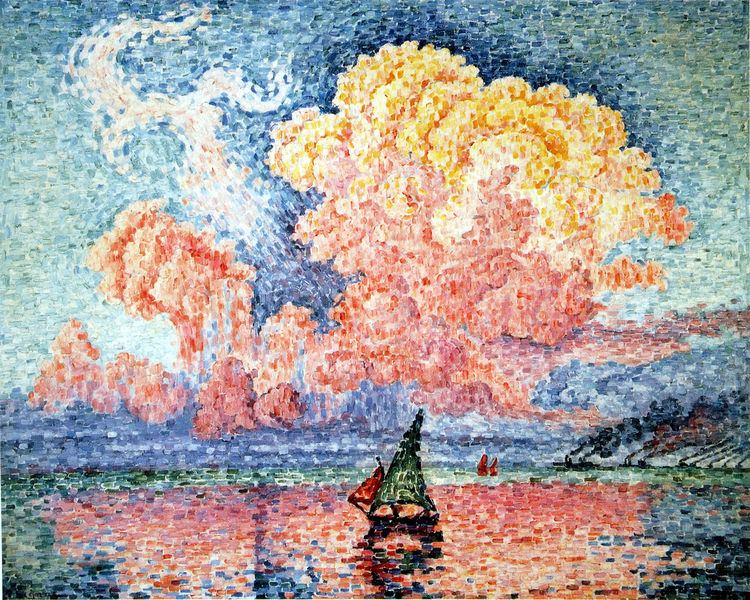
Titel: Le Nuage rose (Antibes), Die rosa Wolke (Antibes)
Künstler: Paul Signac
Standort: Portland (Maine)
Institution: Collection Scott M. Black
Schlagwörter: blau, gemälde, gewitter, himmel, meer, schatten, wasser, weiß, wolken, fluss, gelb, grün, impressionismus, landschaft, see, ufer, bunt, frankreich, hell, licht, orange, pastell, zeichnung, rot, wolke, bild, niederlande, horizont, hügel, sonnenaufgang, spiegelung, rauch, sonne, rosa, boot, boote, farbig, schiff, schiffe, segel, segelboot, pointilismus, segelschiff, berge, gebirge, abendsonne, farbe, sonnenuntergang, van gogh, dampf, querformat, monet, stimmung, bucht, reflexion, segelboote, punkte, explosion, gewitterwolken, wolkig, wei0, flecken, blitz, pinselstriche, seurat, signac, leuchtend, pointillismus, pastel, serusier, poinitilismus, dampfschiffe, fiff, wasserr, wilke, wolkenturm, kumulus, ufewr, vang gogh